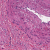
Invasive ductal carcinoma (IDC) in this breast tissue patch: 1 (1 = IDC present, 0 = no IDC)